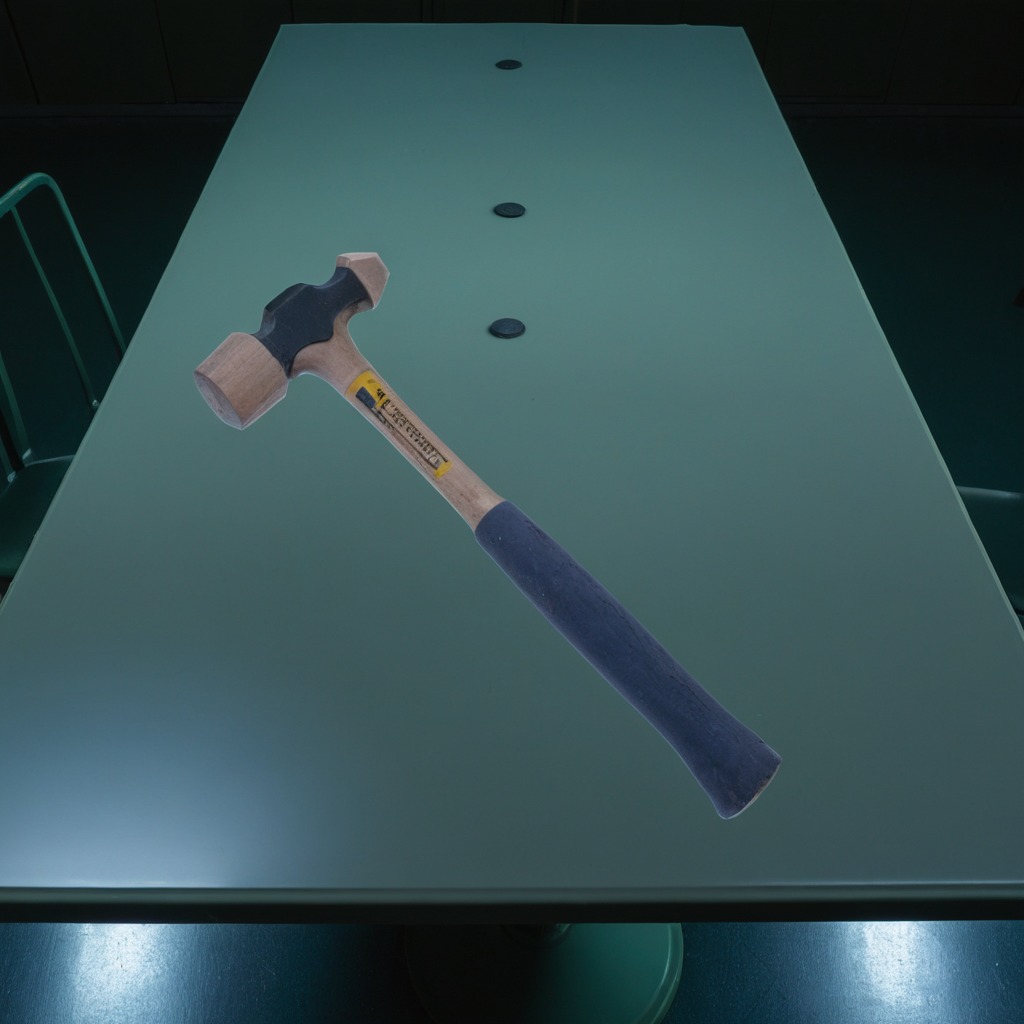
A hammer is lying on a clean empty table in a railway signal maintenance room lit by harsh overhead fluorescents photorealistic surface textures crisp shadows high dynamic range